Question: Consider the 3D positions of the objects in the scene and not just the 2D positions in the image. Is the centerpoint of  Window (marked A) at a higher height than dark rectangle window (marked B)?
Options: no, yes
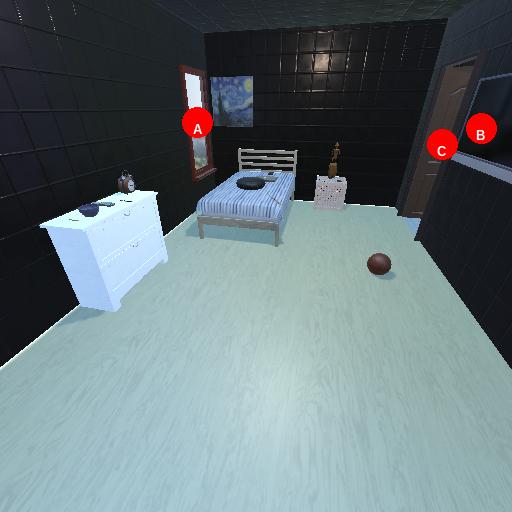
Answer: no